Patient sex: F
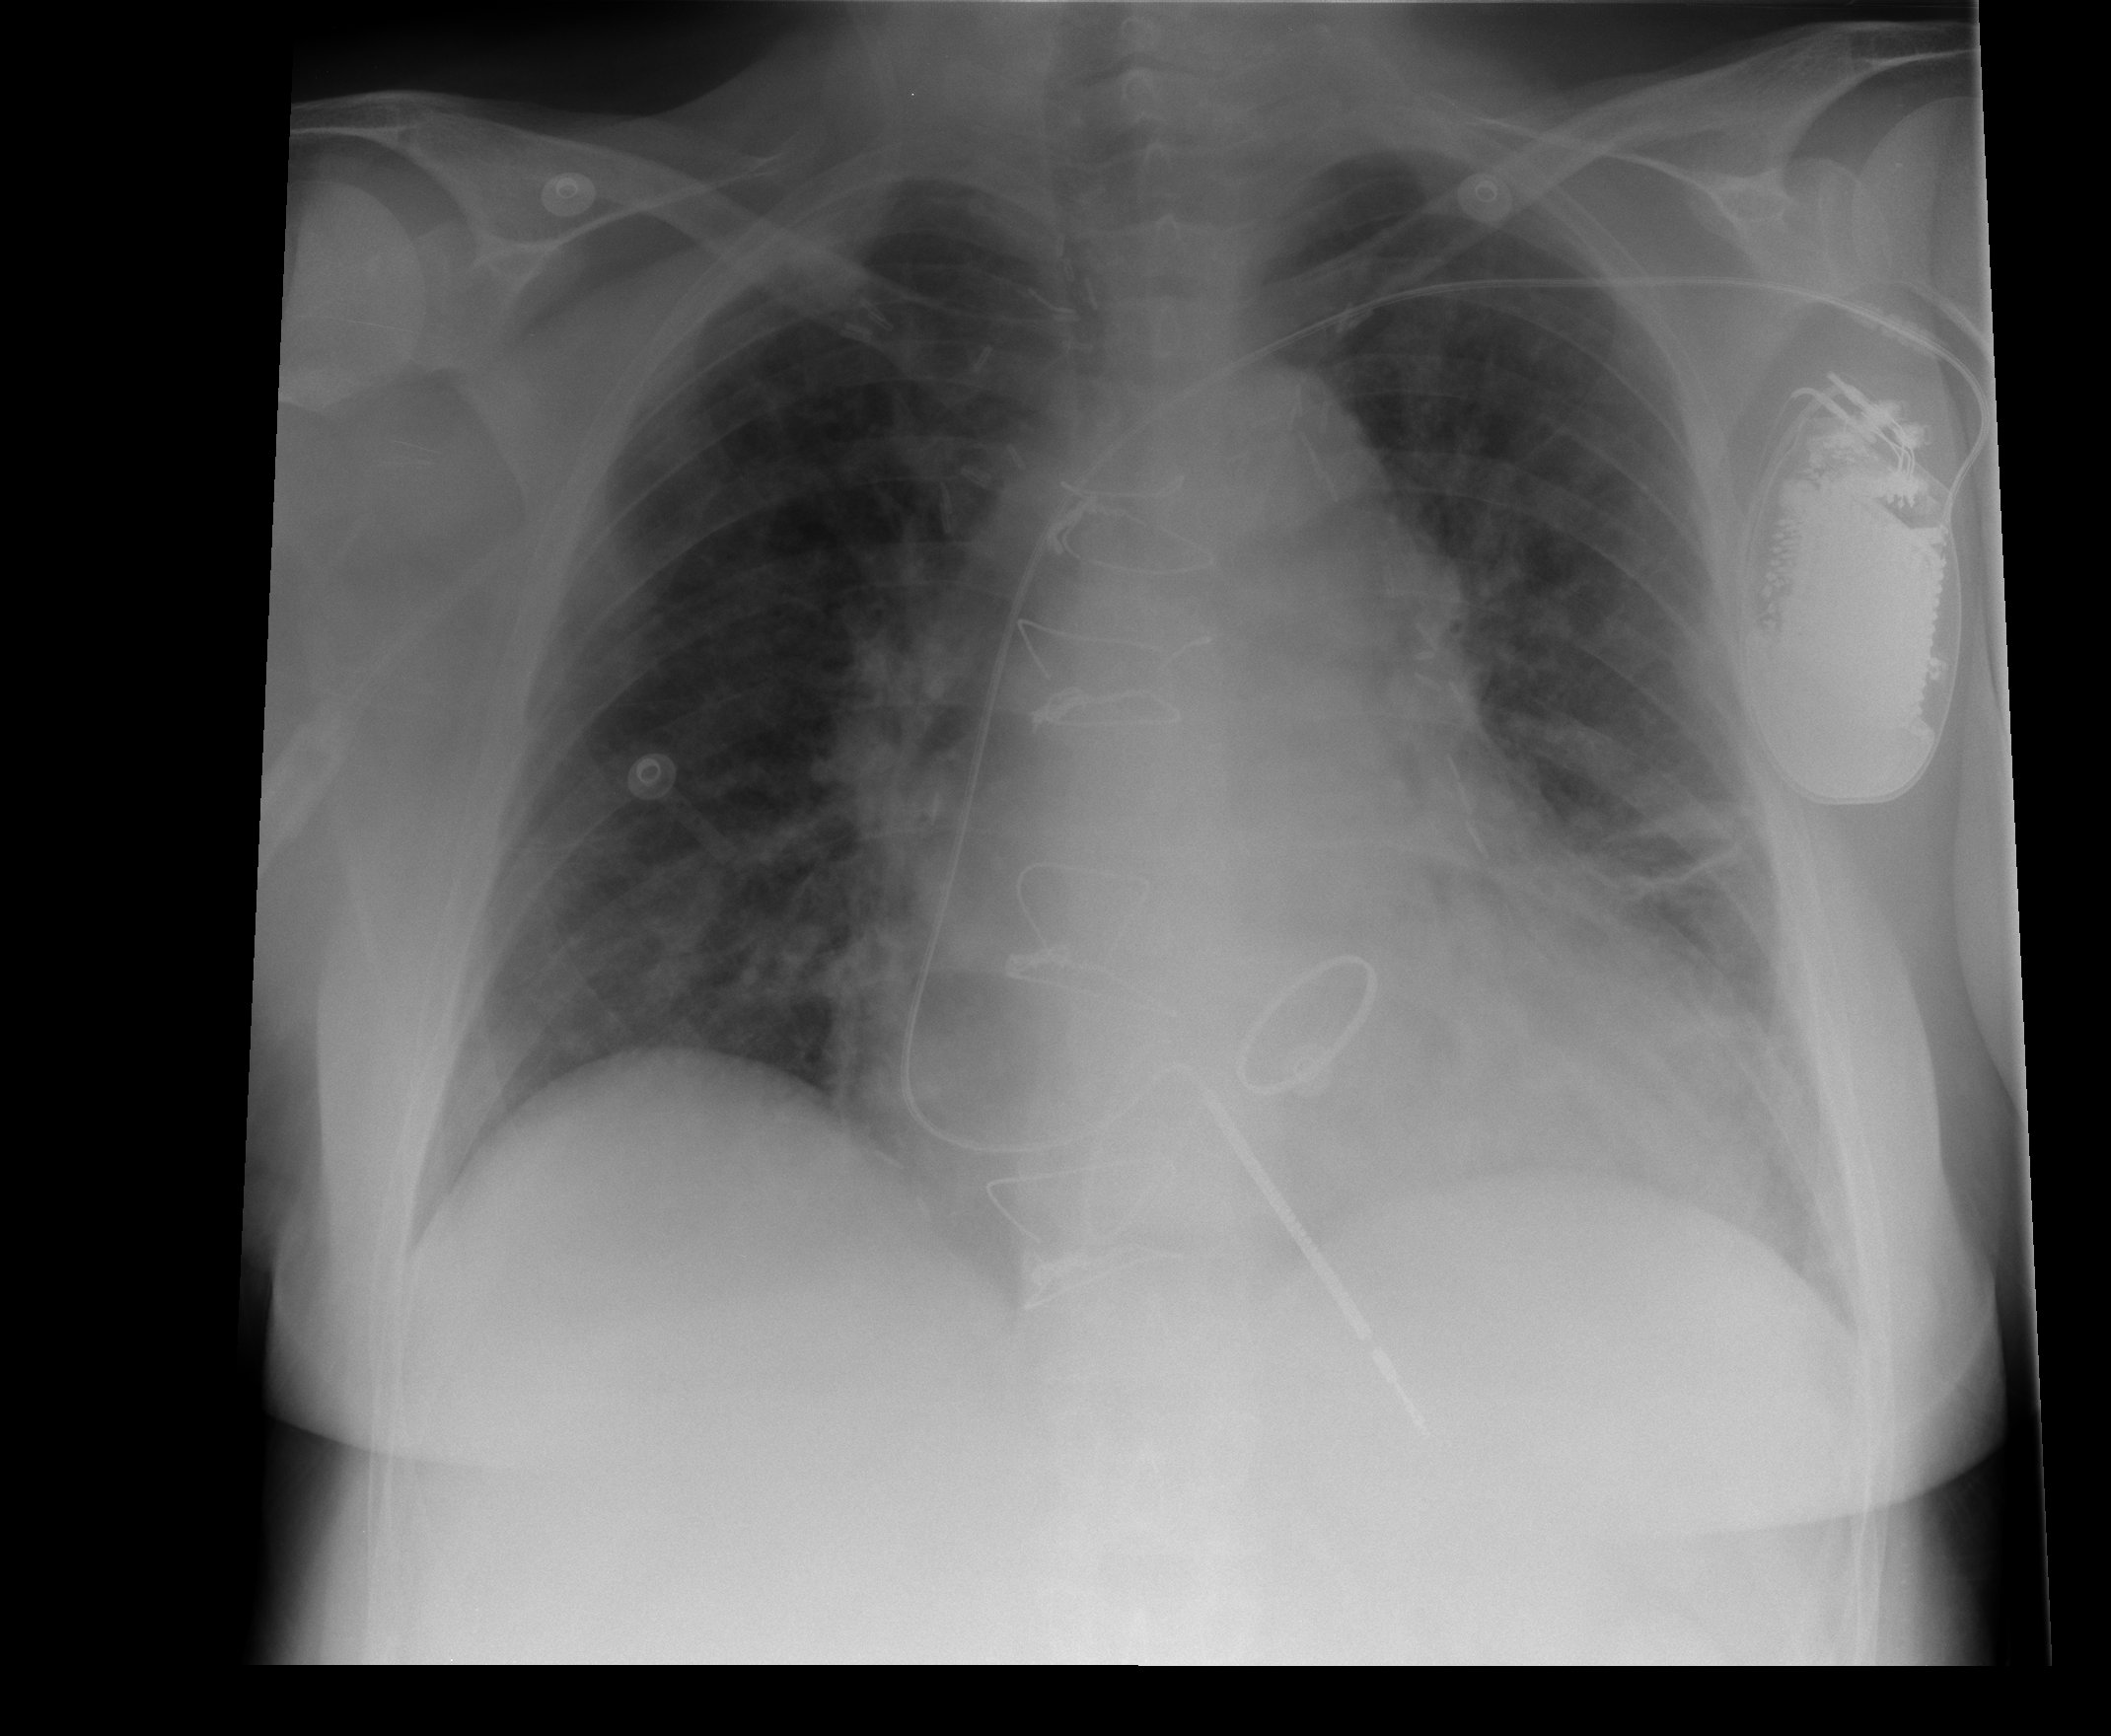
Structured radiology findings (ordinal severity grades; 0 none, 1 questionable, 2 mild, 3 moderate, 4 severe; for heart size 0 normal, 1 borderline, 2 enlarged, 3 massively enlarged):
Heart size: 0
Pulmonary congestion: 2
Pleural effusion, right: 0
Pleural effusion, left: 2
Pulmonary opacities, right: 0
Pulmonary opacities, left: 0
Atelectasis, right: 0
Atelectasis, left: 2